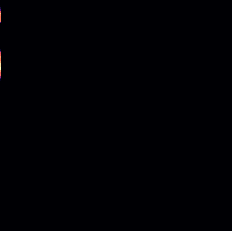
Sound class: Sea waves